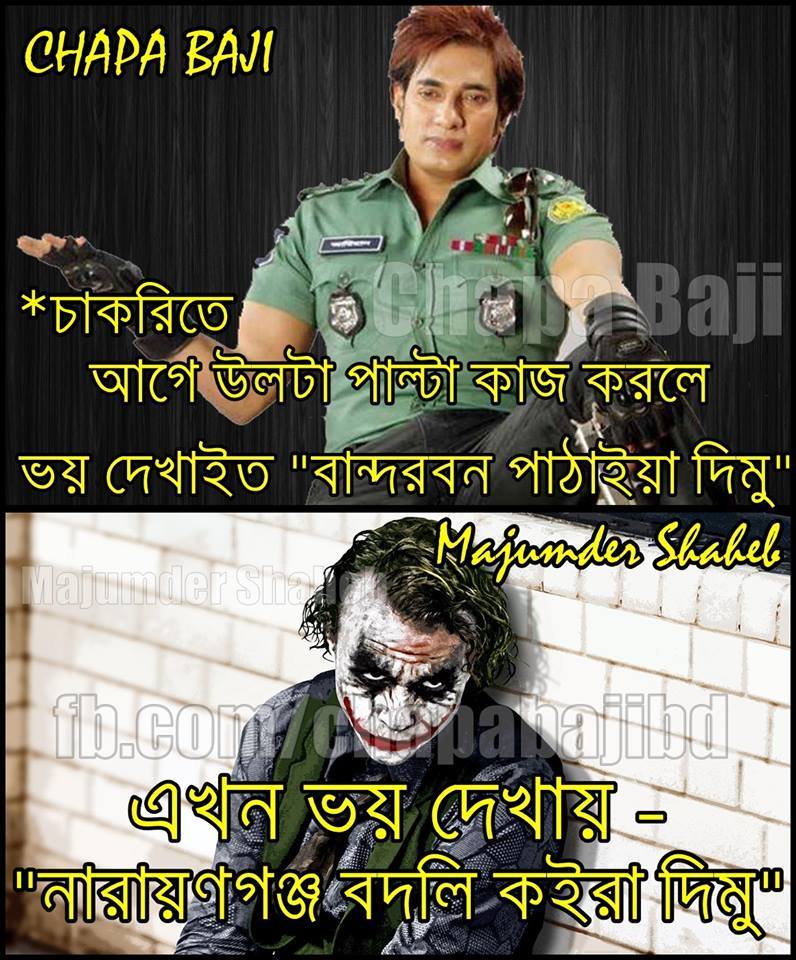
Caption: *চাকরিতে আগে উলটা পালটা কাজ করলে ভয় দেখাইত "বান্দরবান পাঠাইয়া দিমু" এখন ভয় দেখায়- " নারায়নগঞ্জ বদলি কইরা দিমু"
Label: non-hate